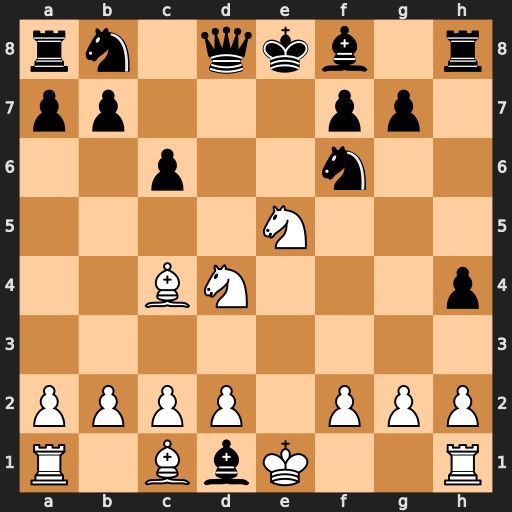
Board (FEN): rn1qkb1r/pp3pp1/2p2n2/4N3/2BN3p/8/PPPP1PPP/R1BbK2R
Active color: w
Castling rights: KQkq
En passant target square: -
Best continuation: Bxf7+ Ke7 Nf5#